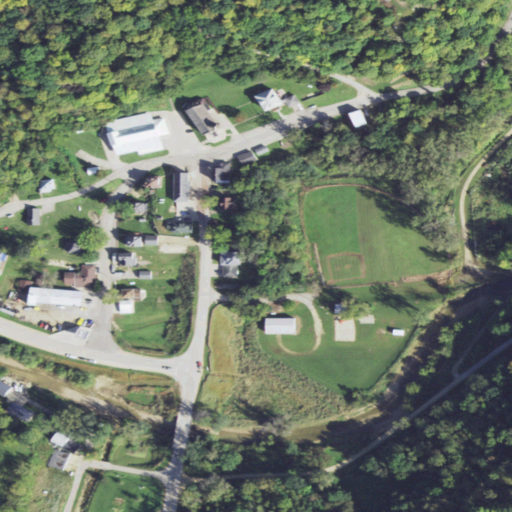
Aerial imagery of valley in Iowa named Panther Hollow containing low intensity development, deciduous forest, open development, medium intensity development, mixed forest, pasture, herbaceous wetlands, high intensity development, and grassland